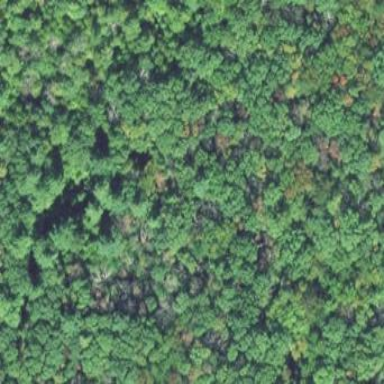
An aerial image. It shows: Mixed leaf woodland.